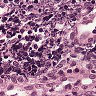
Metastatic tissue present: no